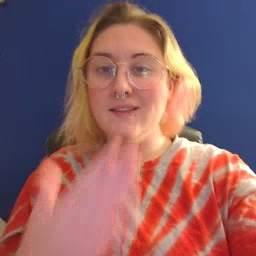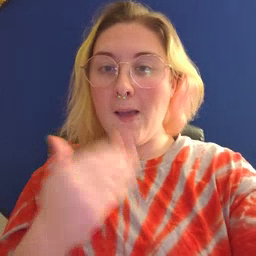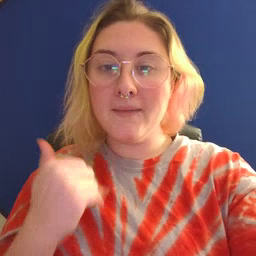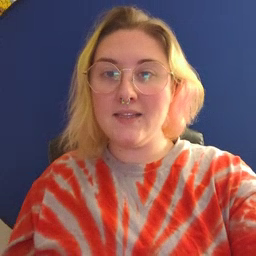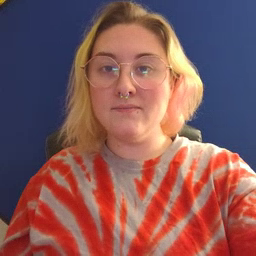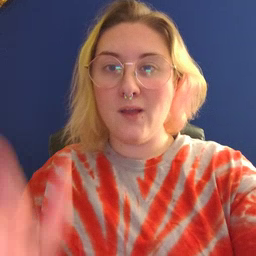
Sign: napkin